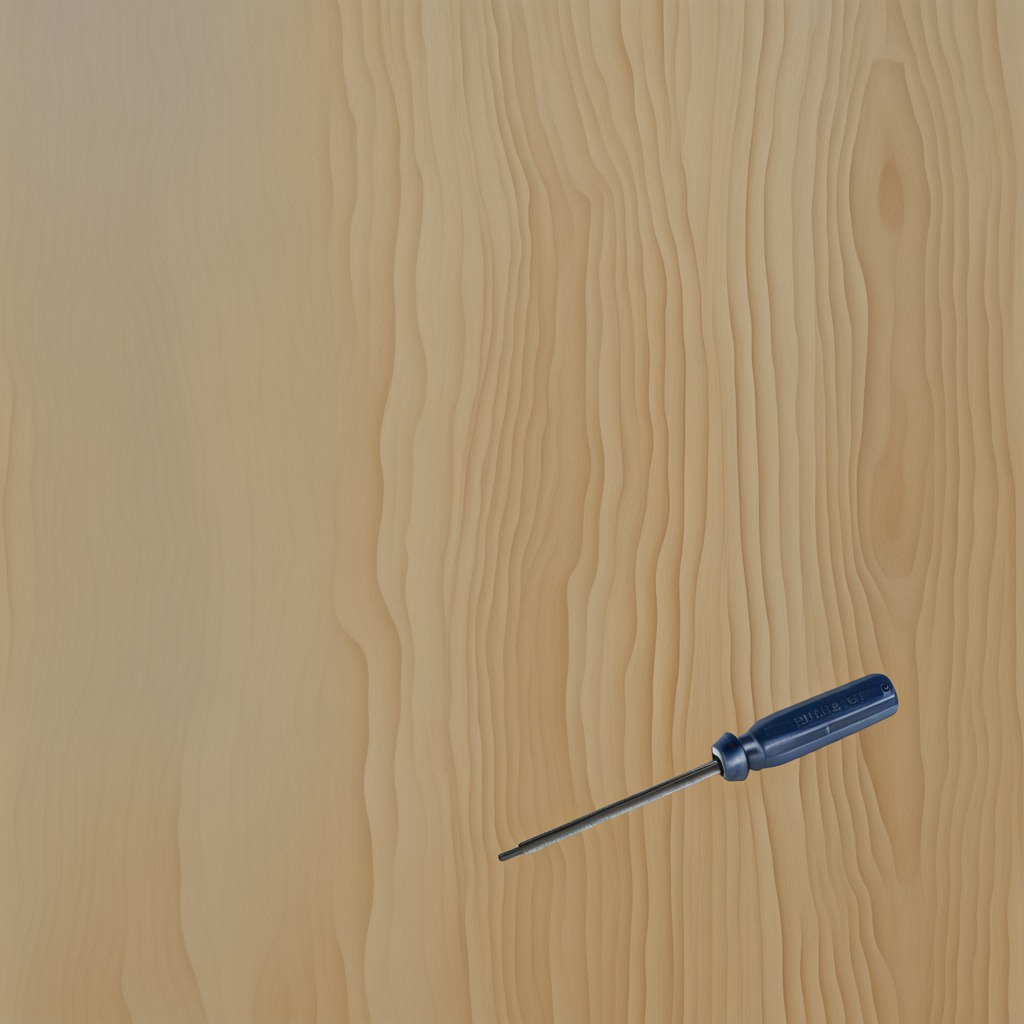
A screwdriver is lying on the plywood surface.